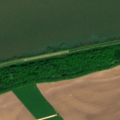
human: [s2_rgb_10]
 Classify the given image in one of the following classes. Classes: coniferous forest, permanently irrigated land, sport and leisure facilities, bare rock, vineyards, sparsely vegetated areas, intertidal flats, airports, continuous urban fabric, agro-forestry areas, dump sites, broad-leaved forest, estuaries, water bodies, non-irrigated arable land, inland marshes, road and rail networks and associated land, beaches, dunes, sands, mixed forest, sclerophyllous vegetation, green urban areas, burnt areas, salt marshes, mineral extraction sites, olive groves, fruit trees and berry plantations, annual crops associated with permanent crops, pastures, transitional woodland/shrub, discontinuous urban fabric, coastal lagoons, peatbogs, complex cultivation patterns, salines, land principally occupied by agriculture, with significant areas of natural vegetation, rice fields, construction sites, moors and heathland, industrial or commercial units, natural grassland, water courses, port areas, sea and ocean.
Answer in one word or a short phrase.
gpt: non-irrigated arable land, broad-leaved forest, water courses